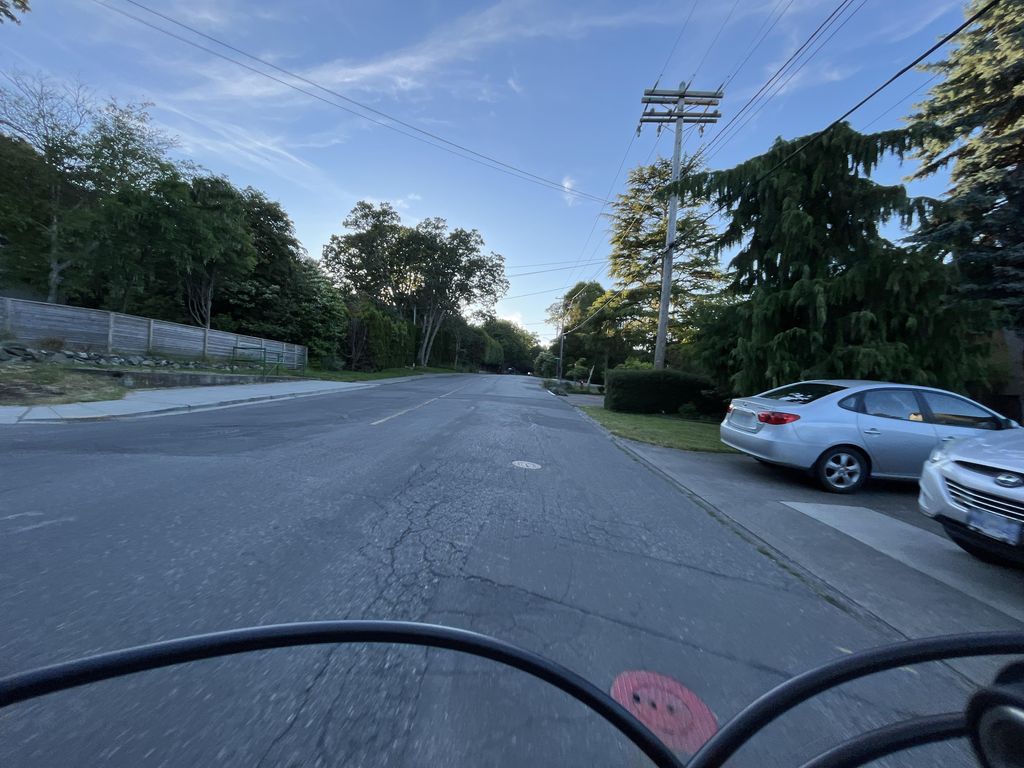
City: victoria